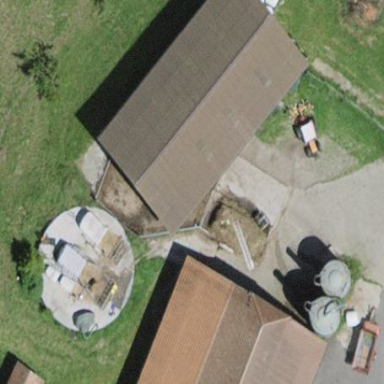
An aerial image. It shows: Shed building.